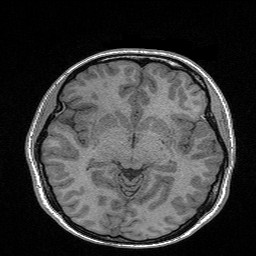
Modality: FLASH
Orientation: coronal
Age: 25
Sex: female